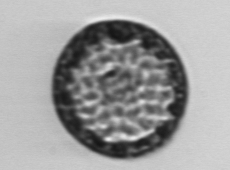
Label: Coscinodiscus